Interaction volume radius: 5 \u00c5
Interaction volume height: 15 \u00c5
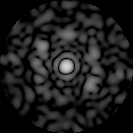
Disorder parameter: 0.7604